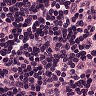
Metastatic tissue present: yes